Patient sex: M
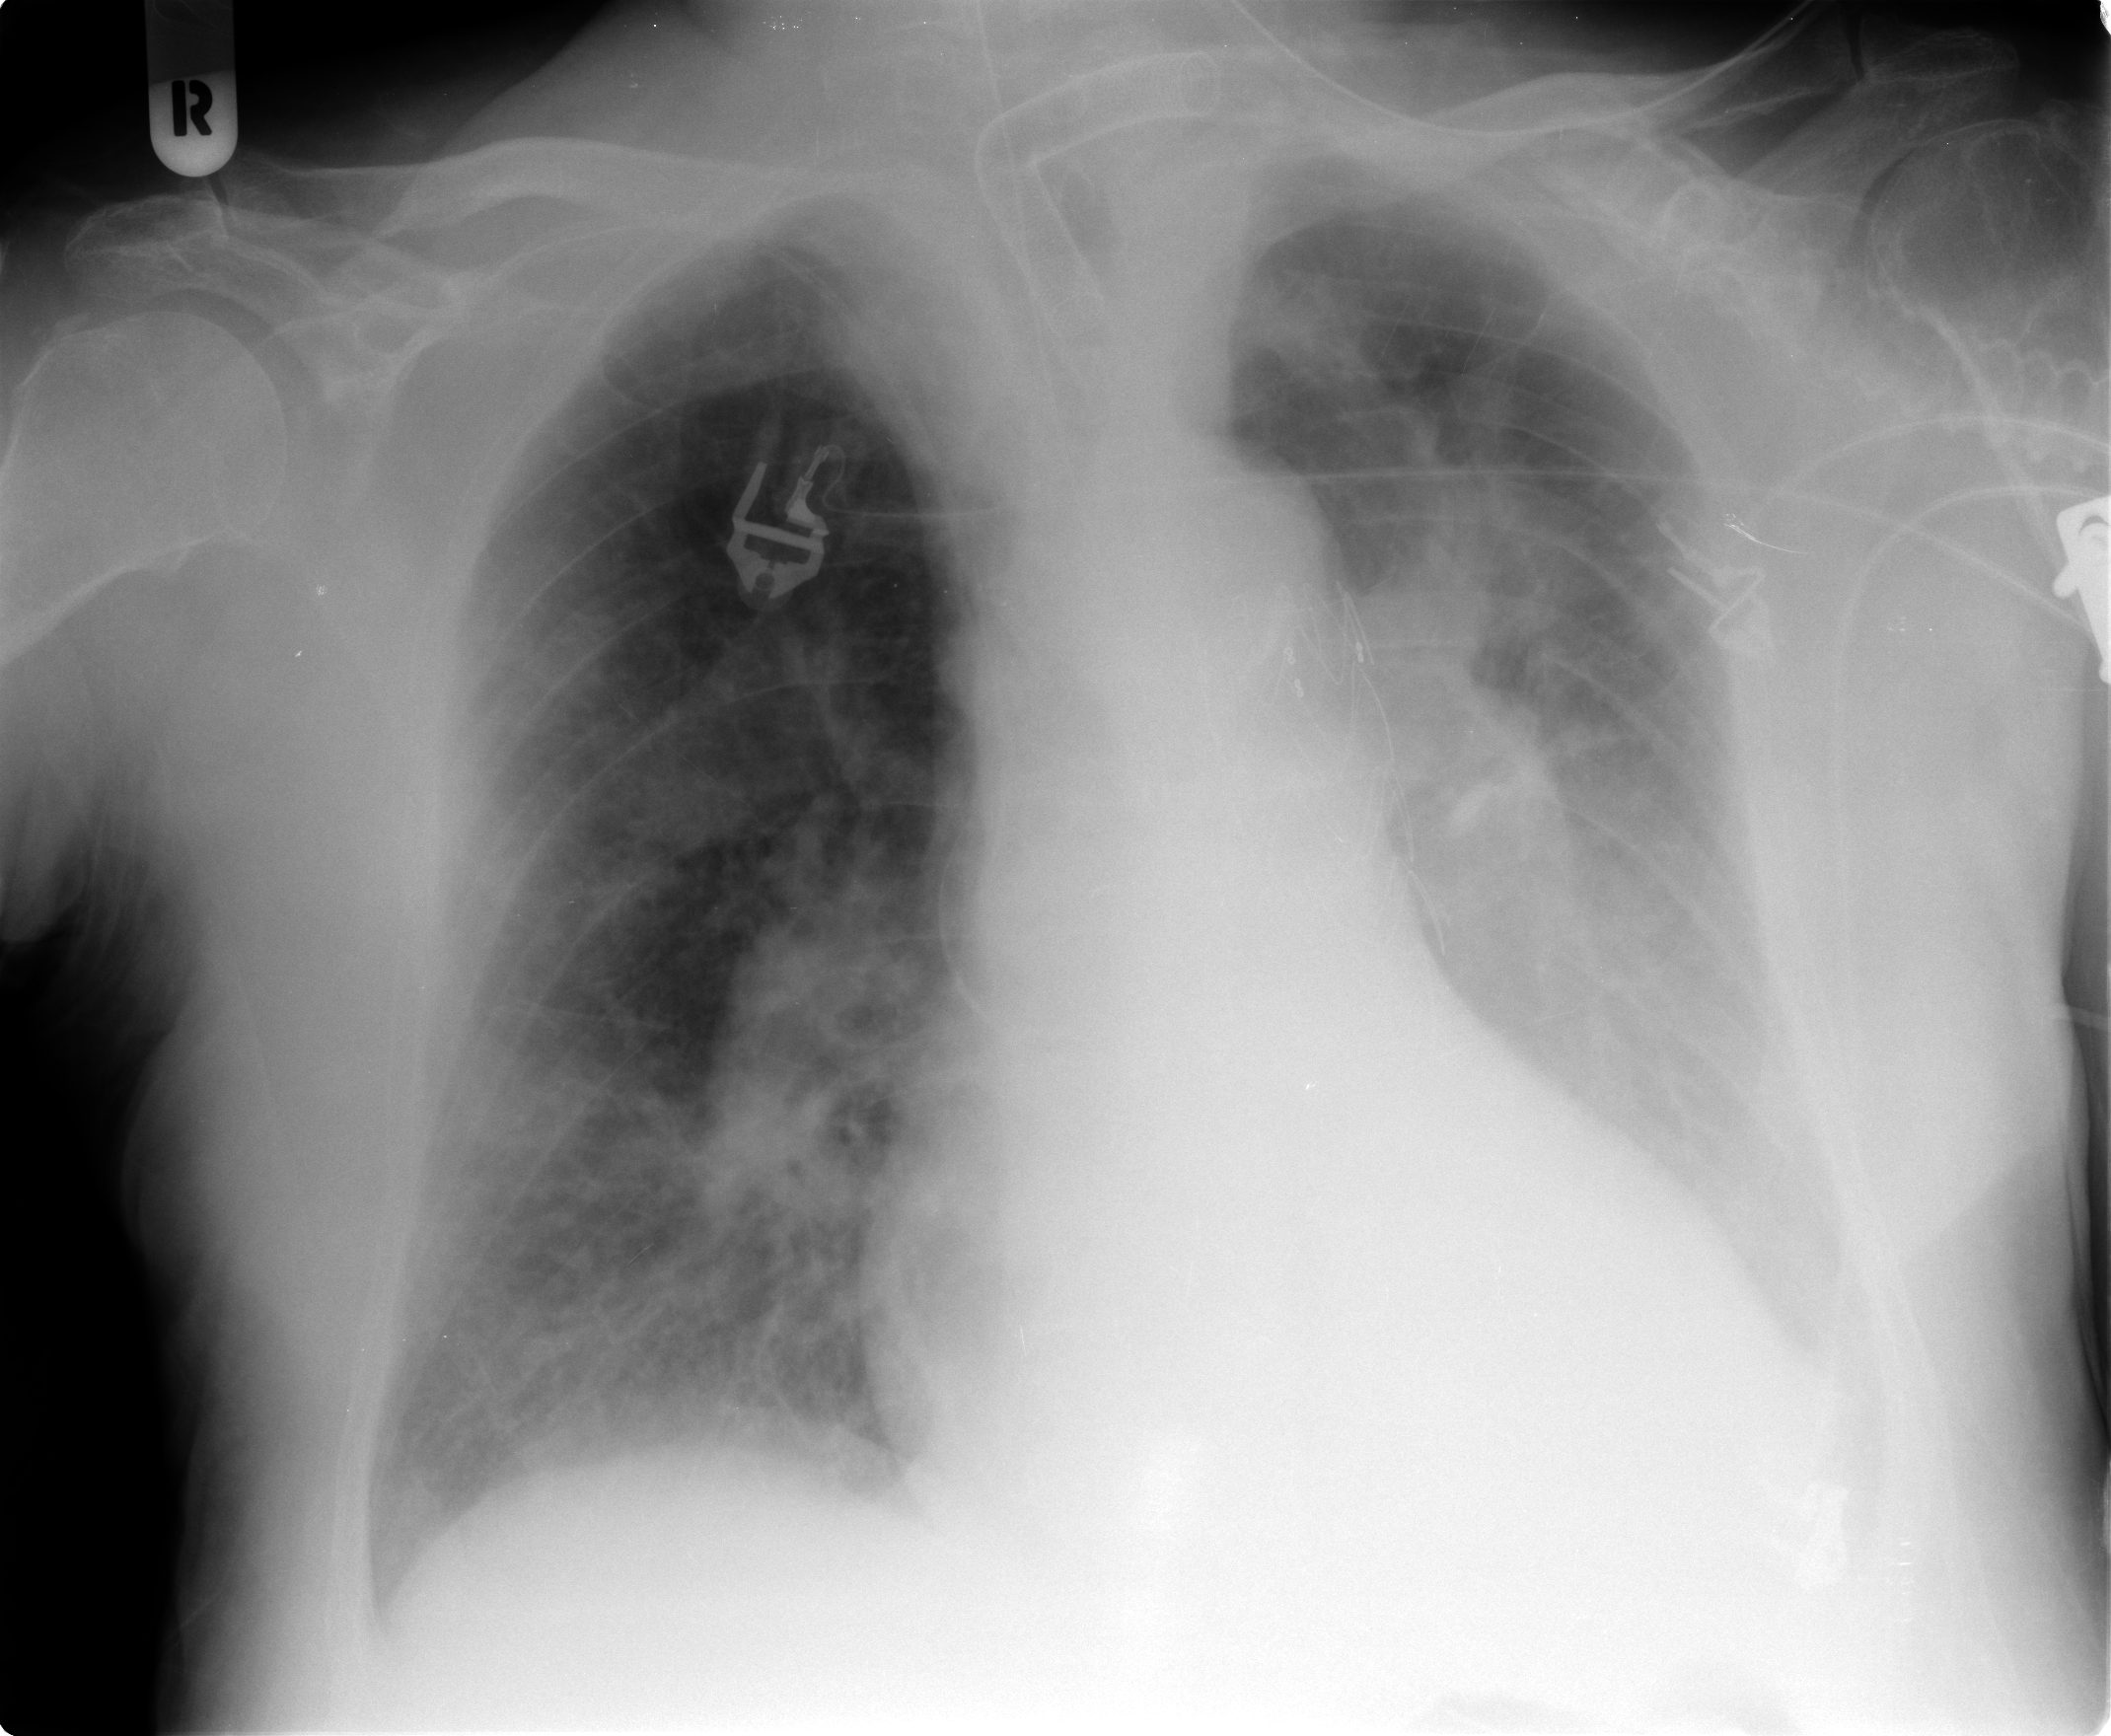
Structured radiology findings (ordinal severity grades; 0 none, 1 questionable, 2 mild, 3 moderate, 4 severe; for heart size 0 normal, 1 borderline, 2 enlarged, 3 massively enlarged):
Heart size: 2
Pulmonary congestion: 2
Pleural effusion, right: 0
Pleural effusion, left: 2
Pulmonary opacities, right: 3
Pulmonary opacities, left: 1
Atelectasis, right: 2
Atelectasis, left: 3